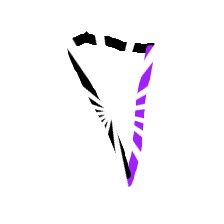
Shape: triangle